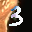
Label: 3